Question: I am facing problem in apple developer account since three days certificates,identifiers and profiles page not open and gives an error message as below,
> Sorry,that page cannot be found. Try searching below or go to
developer.apple.com.
I am not able to create any certificates in apple developer account,Please give me solution to access certificates section.

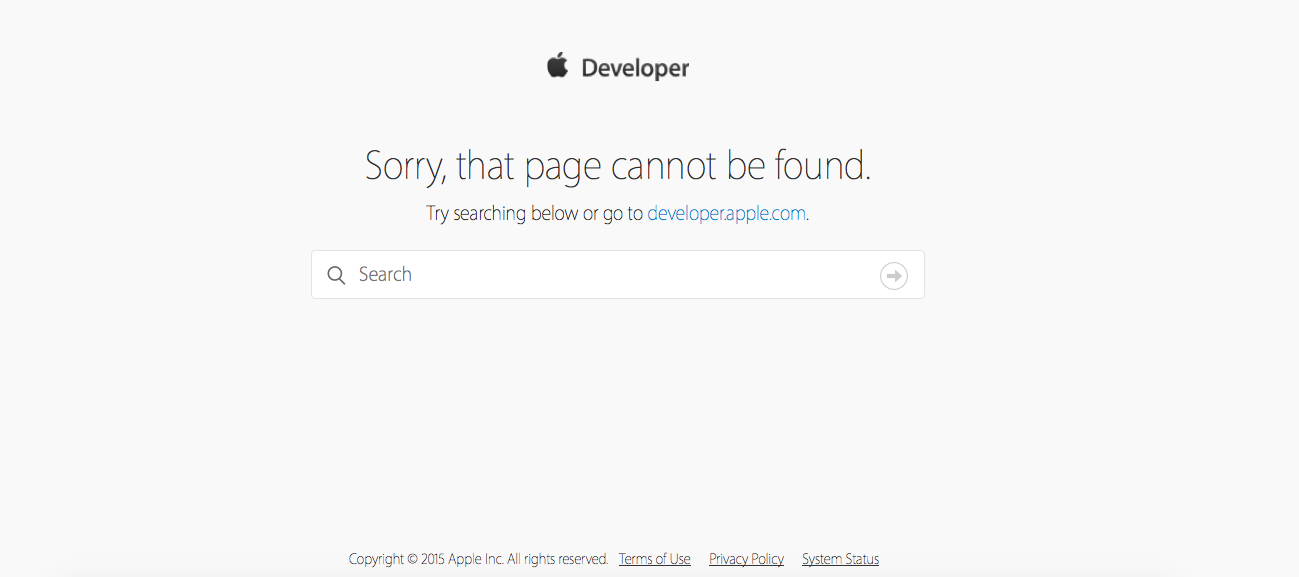
Answer: Remove your browser cookies and web cache . Then login again on developer.apple.com